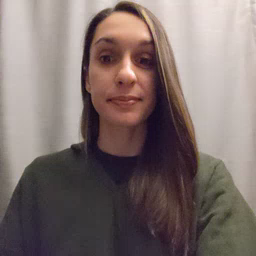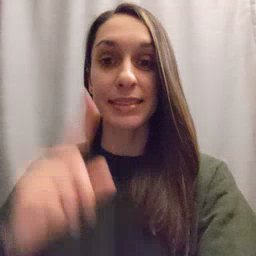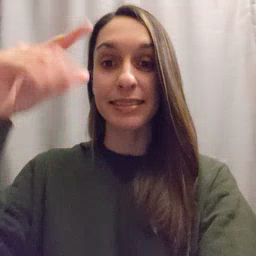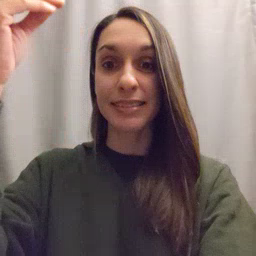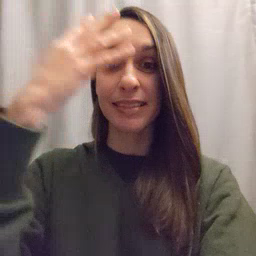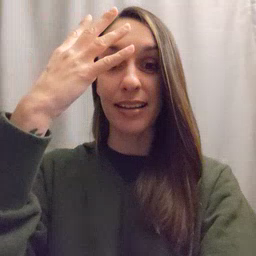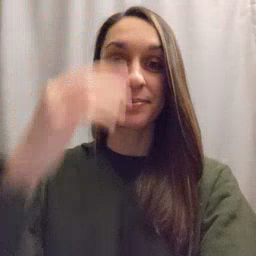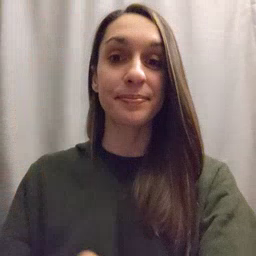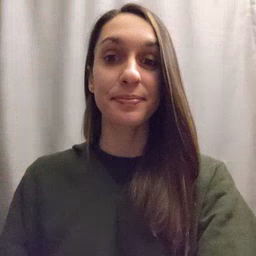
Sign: sun